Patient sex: M
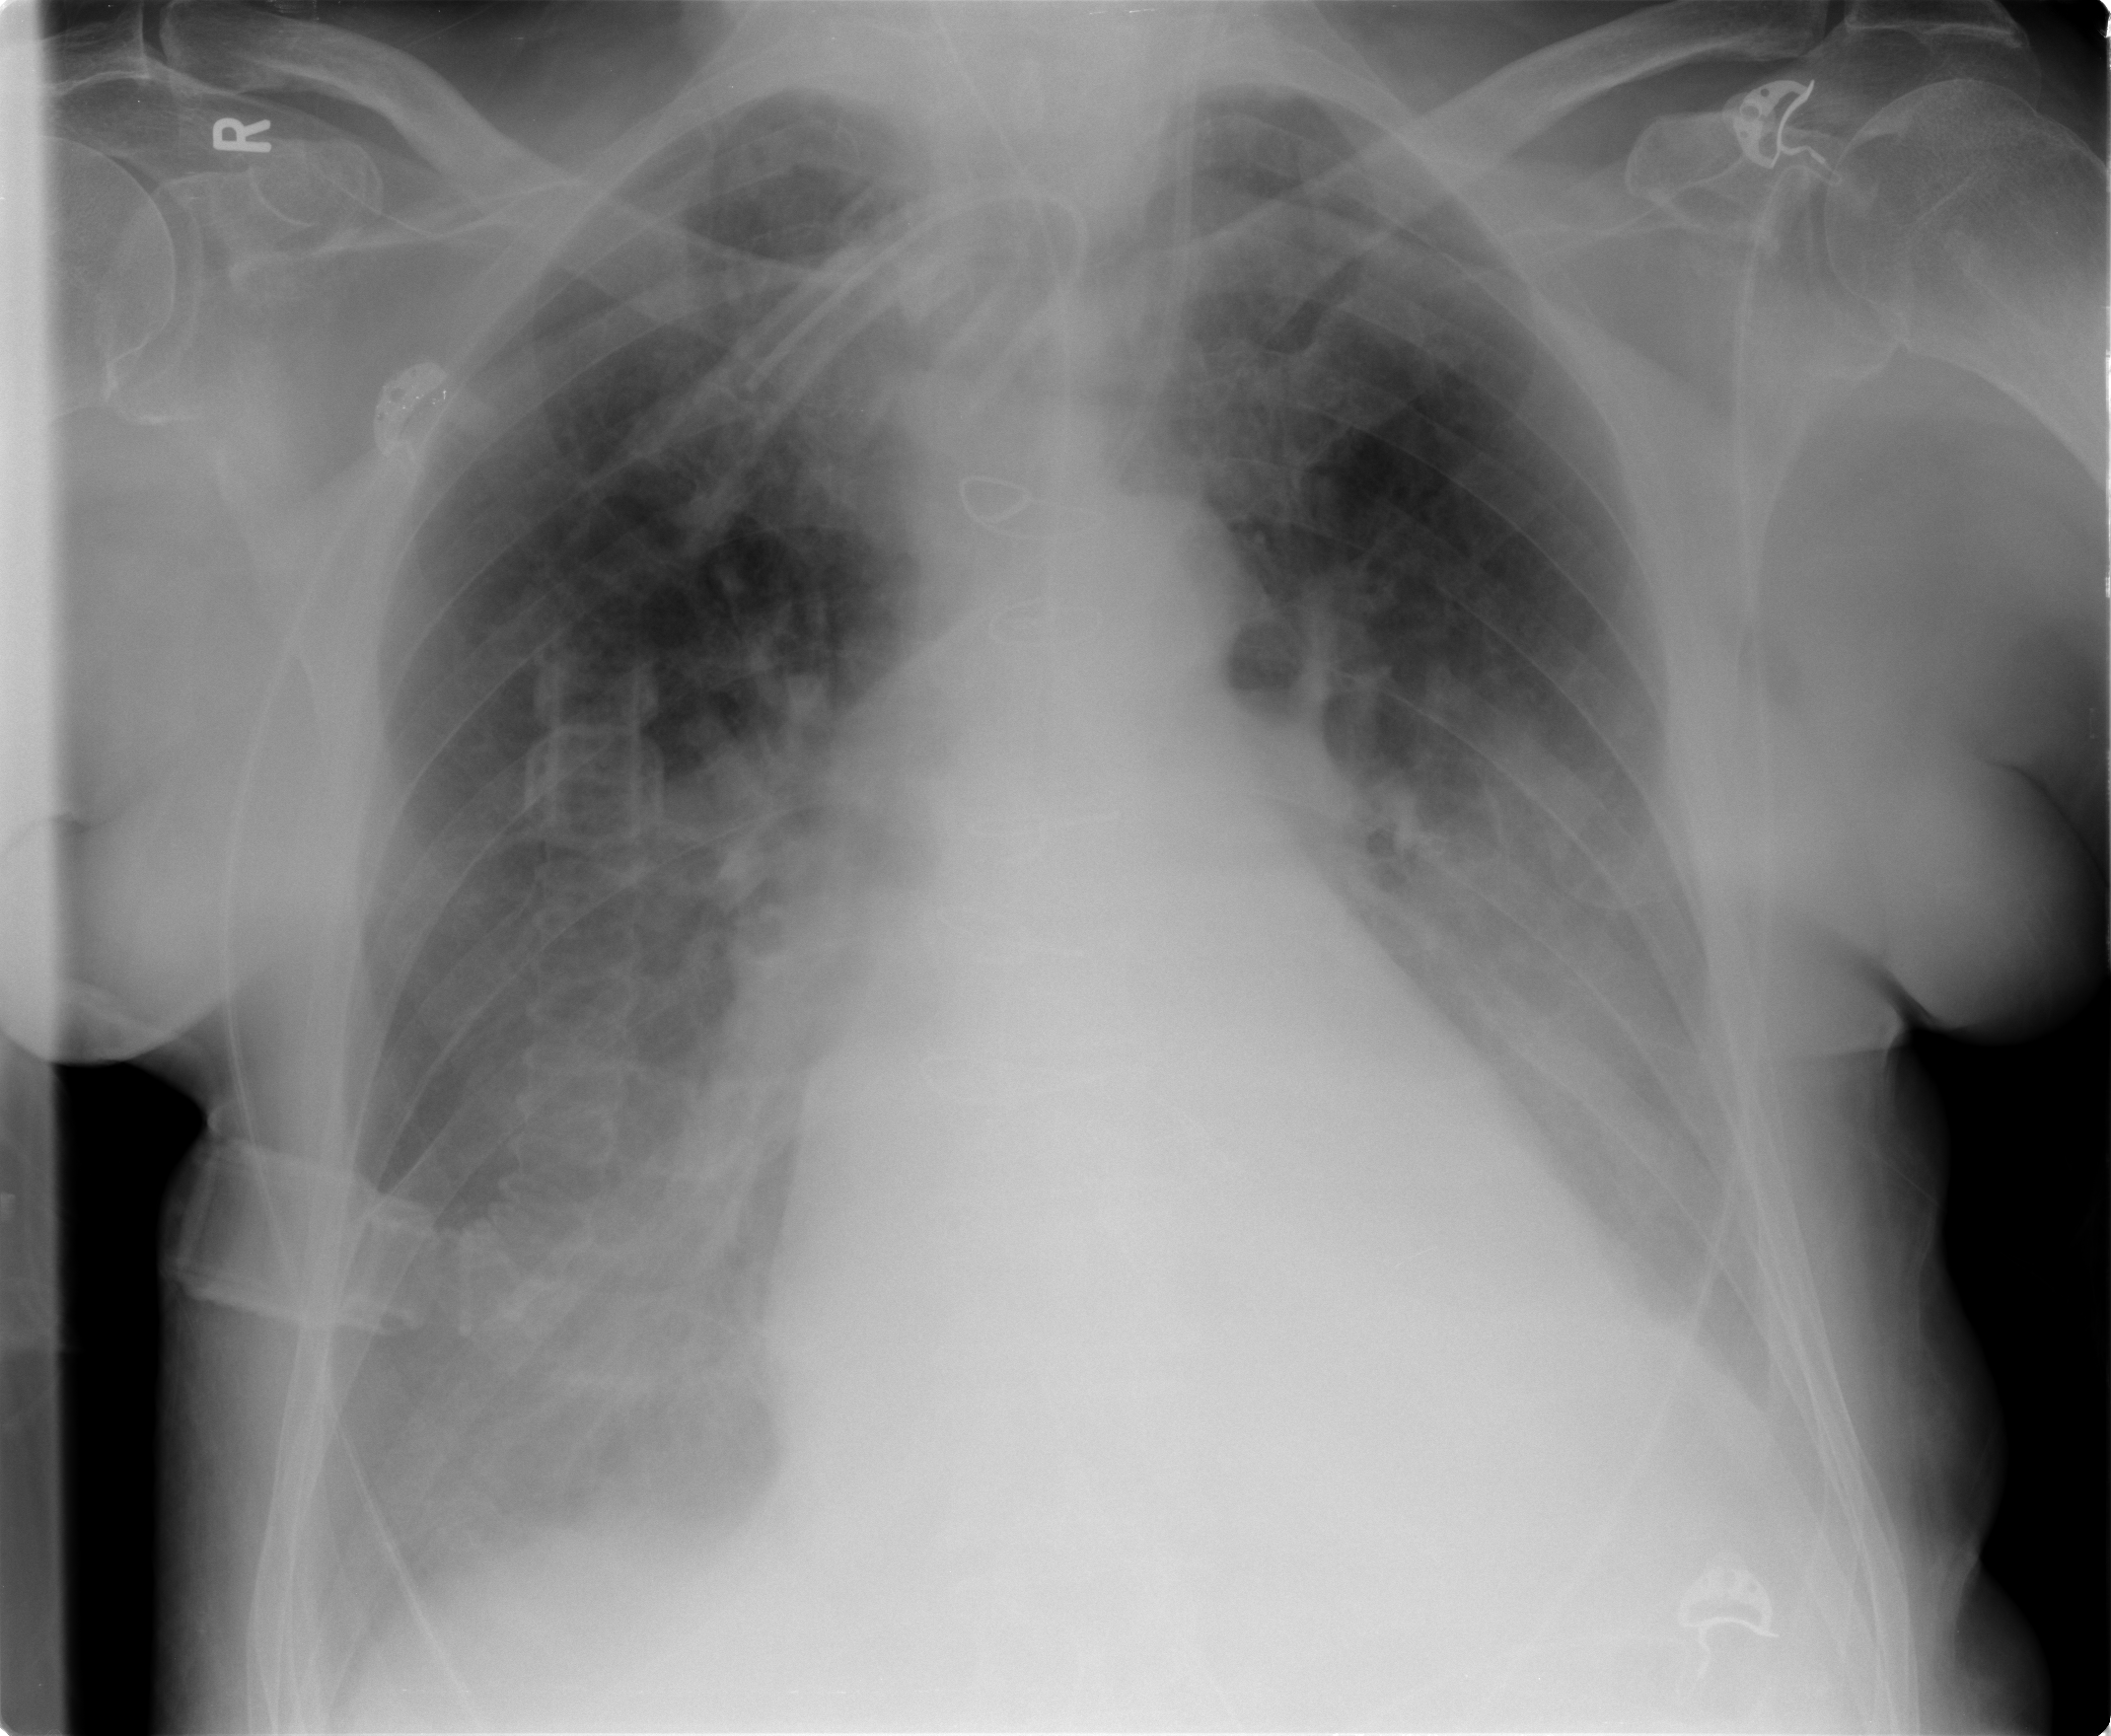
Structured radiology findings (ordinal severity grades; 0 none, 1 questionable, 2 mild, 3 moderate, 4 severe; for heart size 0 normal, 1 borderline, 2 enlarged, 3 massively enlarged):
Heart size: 2
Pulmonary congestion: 2
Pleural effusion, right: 3
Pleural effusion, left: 3
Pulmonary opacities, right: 0
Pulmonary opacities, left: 0
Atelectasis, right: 2
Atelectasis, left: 2